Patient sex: M
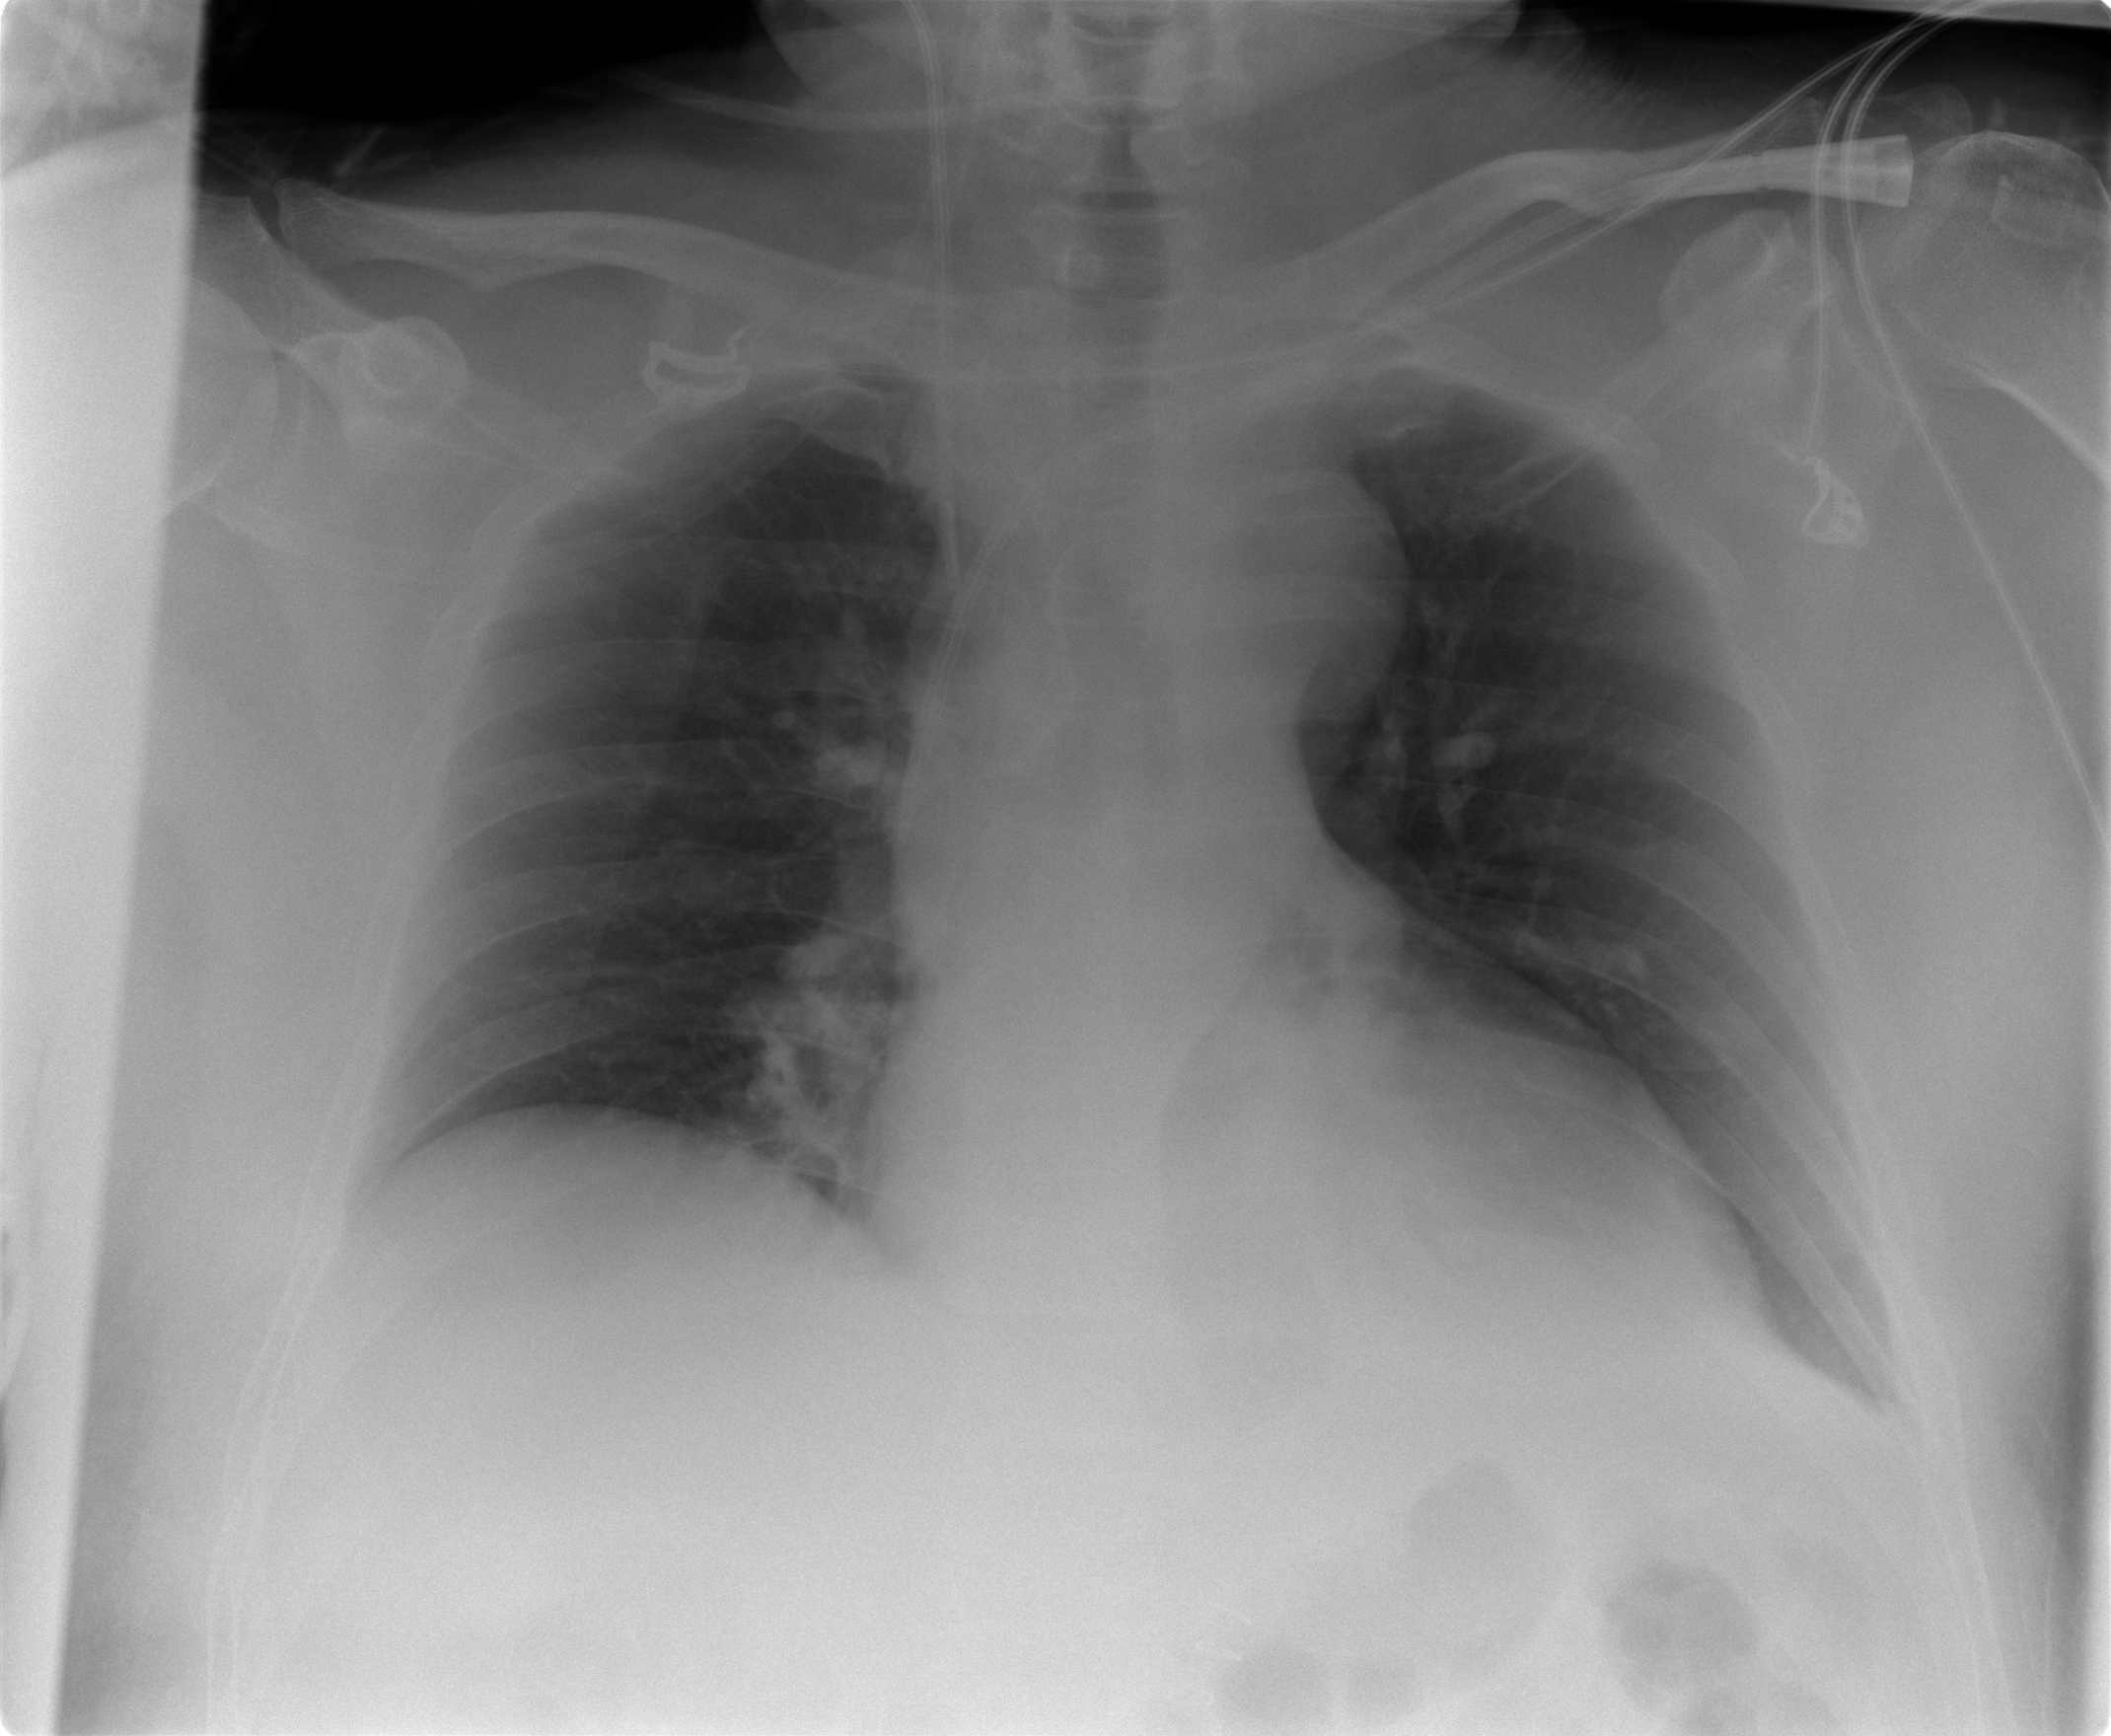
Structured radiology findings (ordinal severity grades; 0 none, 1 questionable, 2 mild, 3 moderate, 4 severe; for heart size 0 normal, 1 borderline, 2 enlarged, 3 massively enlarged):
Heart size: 2
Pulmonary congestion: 1
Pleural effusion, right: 0
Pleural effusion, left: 1
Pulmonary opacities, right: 0
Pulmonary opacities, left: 0
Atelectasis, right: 1
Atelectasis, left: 1